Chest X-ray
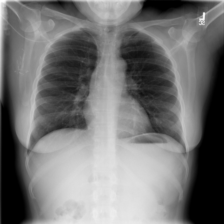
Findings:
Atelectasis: negative
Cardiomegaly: negative
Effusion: negative
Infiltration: negative
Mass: negative
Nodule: negative
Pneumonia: negative
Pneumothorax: negative
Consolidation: negative
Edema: negative
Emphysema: negative
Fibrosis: negative
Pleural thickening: negative
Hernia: negative